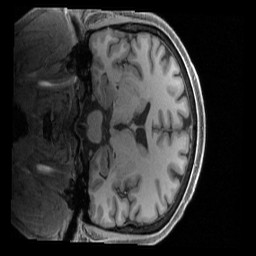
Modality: T1w
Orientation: coronal
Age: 36
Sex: male
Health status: ill
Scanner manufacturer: siemens
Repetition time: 2.4 s
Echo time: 0.00231 s